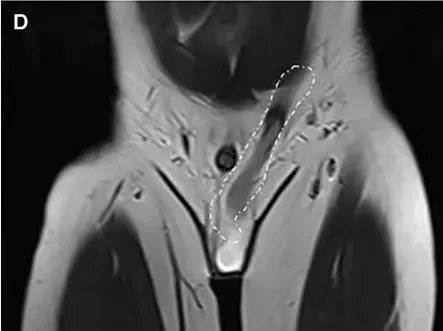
The left testis and the connected splenic cord were pulled out completely (B), and the accessory spleen was removed and the testis was preserved. (White dotted circle: splenic cord, black triangle: left testis, white triangle: spleen).
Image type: radiology (mri)